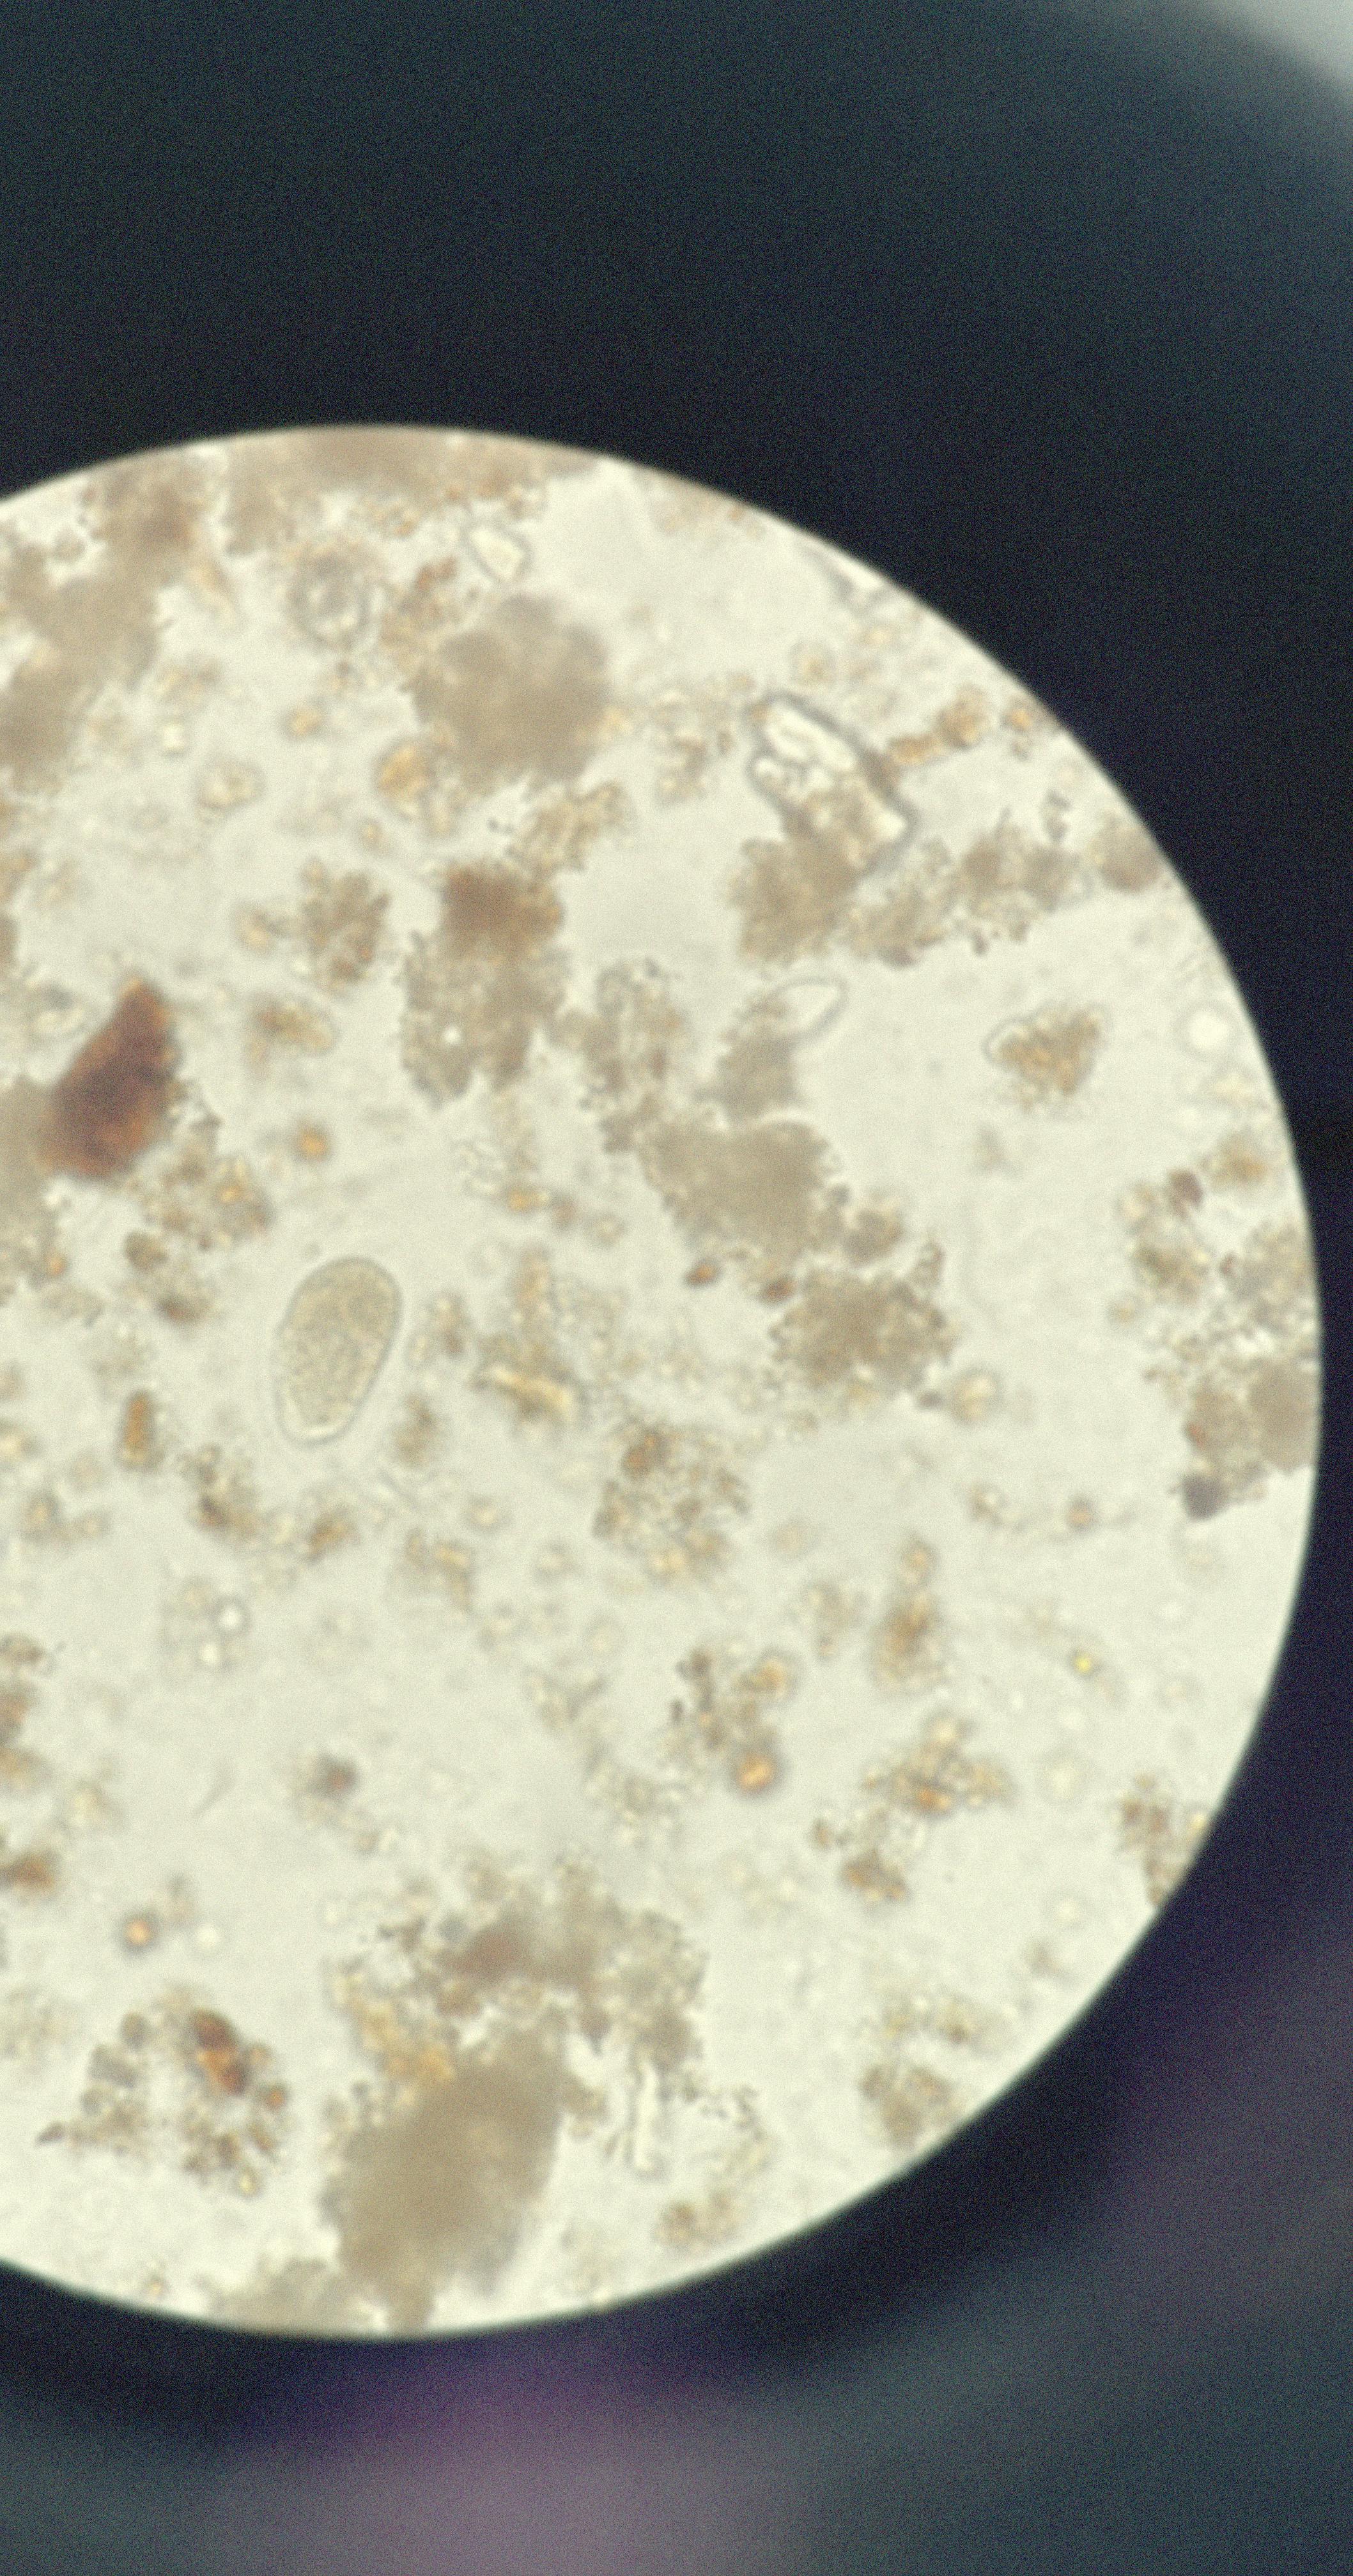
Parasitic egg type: Hookworm egg